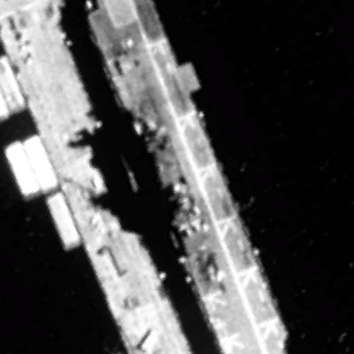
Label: assault